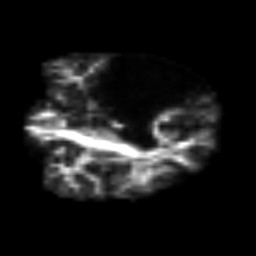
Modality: FA
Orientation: coronal
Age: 64
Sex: male
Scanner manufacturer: siemens
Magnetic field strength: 3 T
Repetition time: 3.2 s
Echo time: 0.081 s